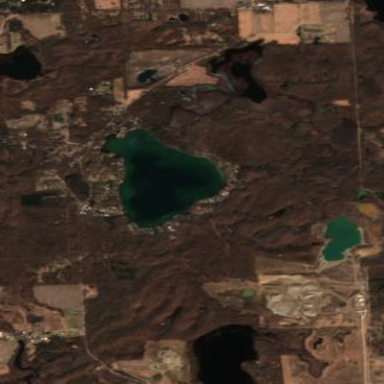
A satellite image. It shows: Serene lake.